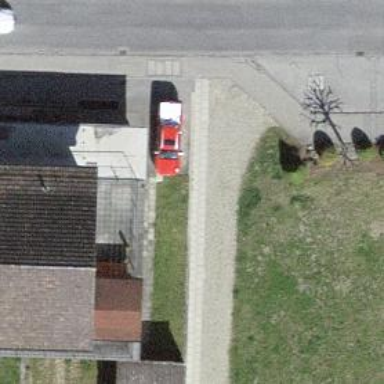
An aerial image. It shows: Post box.